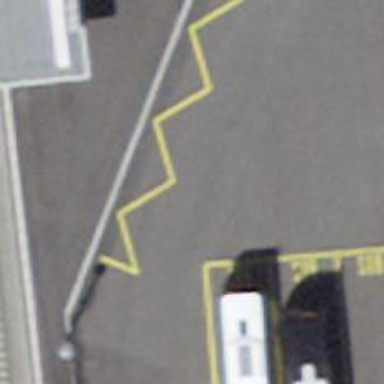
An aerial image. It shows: Bus stop with sheltered platform for public transport.